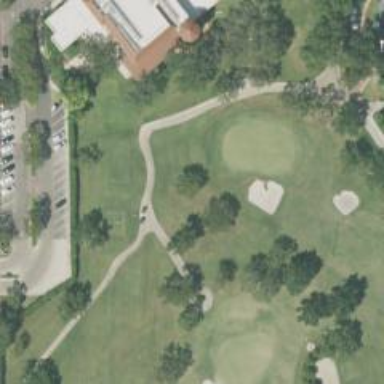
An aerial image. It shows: Footway that doubles as golf path.